Interaction volume radius: 10 \u00c5
Interaction volume height: 30 \u00c5
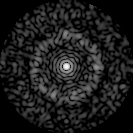
Disorder parameter: 0.85